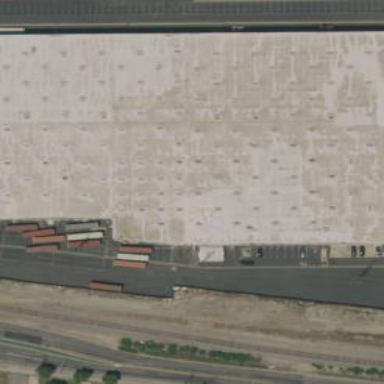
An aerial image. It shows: Warehouse.